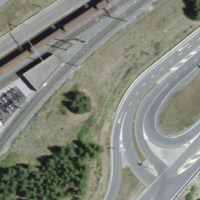
EUNIS habitat code: 50
Species observed at this site:
Moneses uniflora